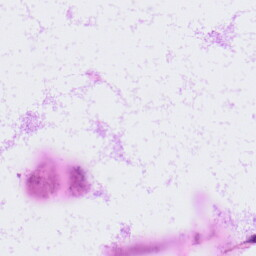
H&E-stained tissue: LymphNode